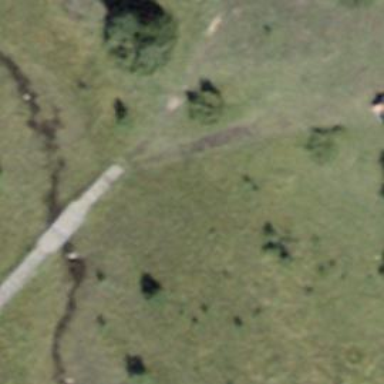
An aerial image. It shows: Path leading to bridge.